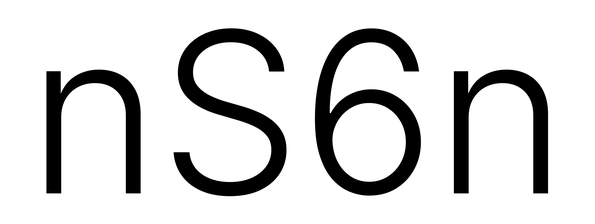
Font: Inter_Light